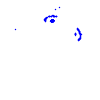
Particle: electron